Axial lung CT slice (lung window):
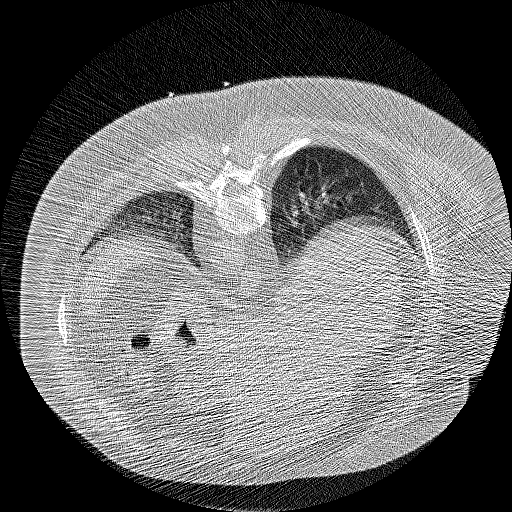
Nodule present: no